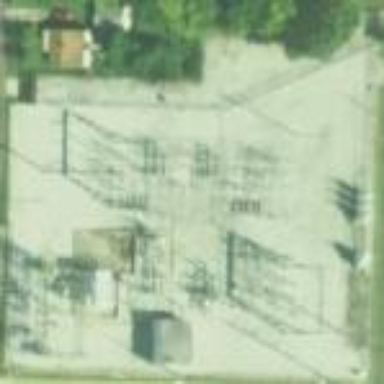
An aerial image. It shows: Power substation.